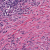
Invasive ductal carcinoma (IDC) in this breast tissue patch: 1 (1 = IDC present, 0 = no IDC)